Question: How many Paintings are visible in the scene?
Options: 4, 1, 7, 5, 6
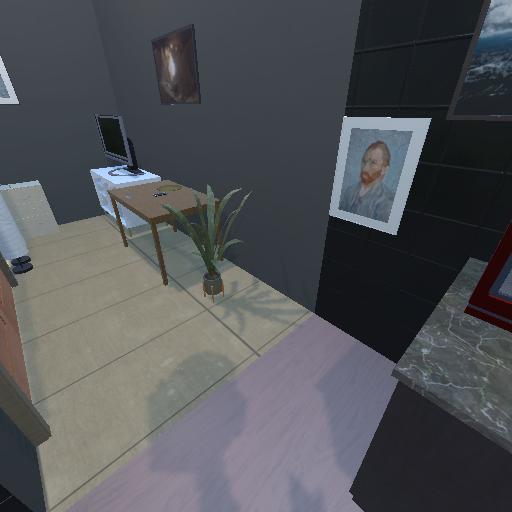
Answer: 4